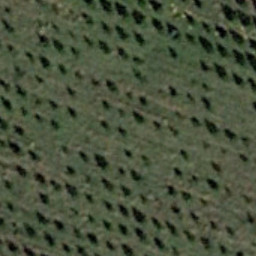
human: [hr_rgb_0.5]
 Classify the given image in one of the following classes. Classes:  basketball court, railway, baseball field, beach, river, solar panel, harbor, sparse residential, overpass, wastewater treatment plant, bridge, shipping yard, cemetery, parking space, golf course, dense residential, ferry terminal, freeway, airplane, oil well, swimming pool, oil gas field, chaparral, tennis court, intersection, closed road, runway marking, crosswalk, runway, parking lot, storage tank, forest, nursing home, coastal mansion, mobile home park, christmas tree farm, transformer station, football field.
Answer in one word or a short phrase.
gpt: christmas tree farm